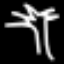
Label: palm tree